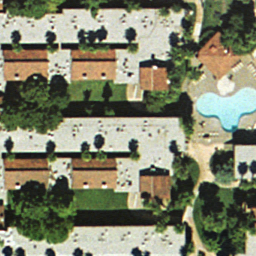
Label: residential